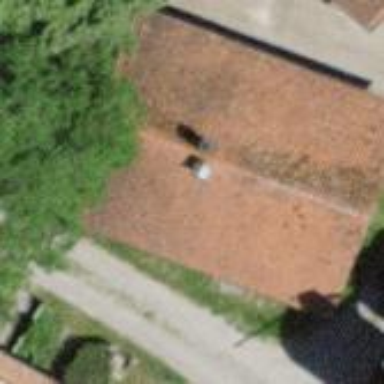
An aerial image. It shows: Rural barn.